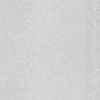
Atmospheric dust classification: dusty